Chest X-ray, AP view. Patient: 44 years old, sex F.
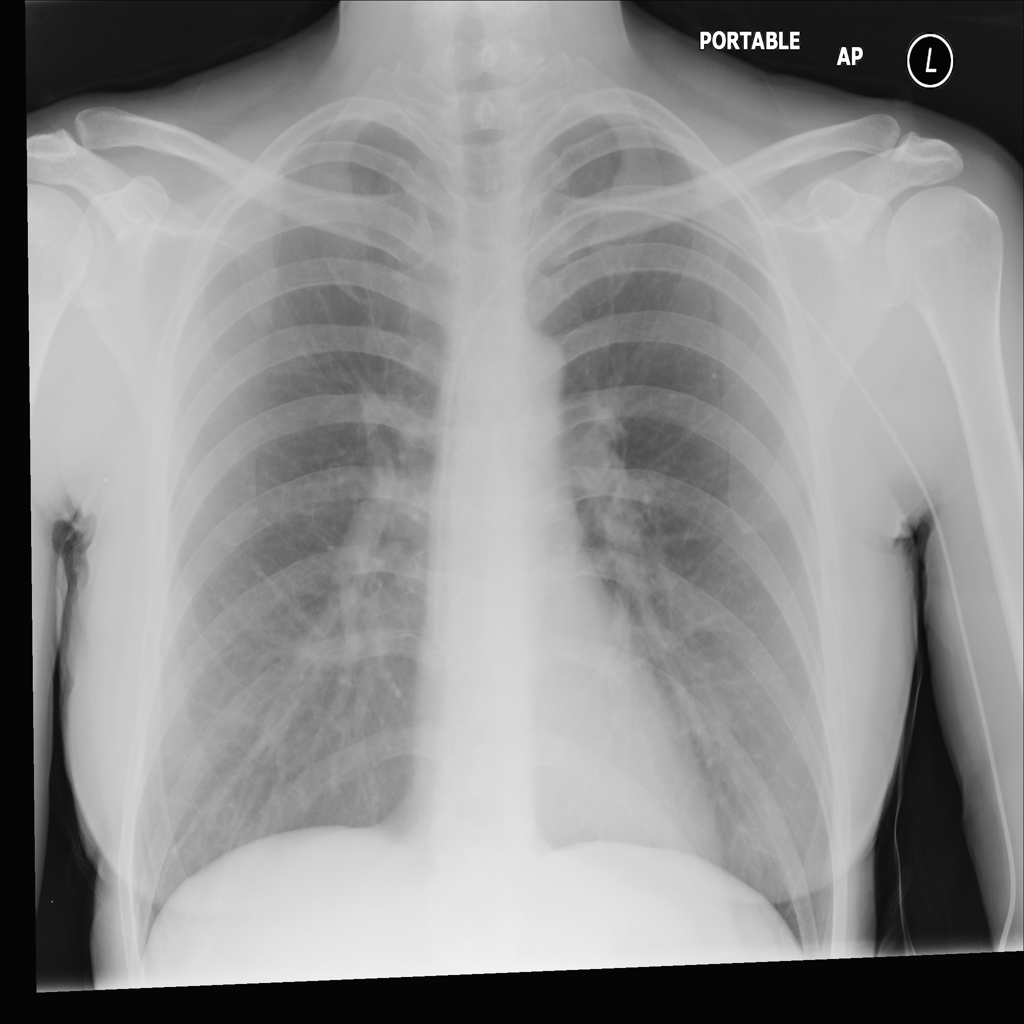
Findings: No Finding